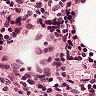
Metastatic tissue present: no